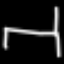
Label: bed